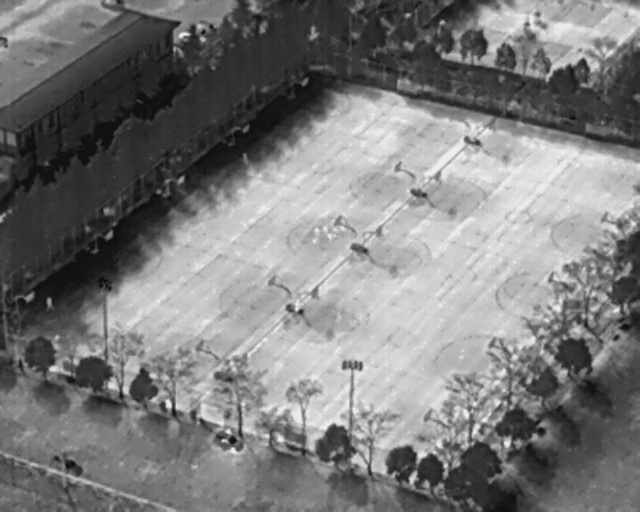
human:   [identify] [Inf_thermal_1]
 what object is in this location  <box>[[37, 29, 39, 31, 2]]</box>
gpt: <ref>1 small person at the center</ref>

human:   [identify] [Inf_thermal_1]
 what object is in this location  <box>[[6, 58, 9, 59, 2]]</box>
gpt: <ref>1 small person at the left</ref>